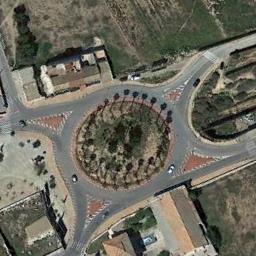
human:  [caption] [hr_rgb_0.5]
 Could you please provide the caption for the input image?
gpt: The roundabout is on the grass next to trees and buildings .

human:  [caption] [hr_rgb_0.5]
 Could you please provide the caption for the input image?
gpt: There are several buildings beside the roundabout .

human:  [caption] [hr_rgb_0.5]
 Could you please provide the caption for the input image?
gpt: The roundabout with four exits and entrances is surrounded by some houses and some trees are in the middle of the roundabout .

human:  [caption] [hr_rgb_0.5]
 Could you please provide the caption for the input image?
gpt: There are several moving vehicles on the road at the roundabout, There are several buildings and some trees and some lawns around the roundabout .

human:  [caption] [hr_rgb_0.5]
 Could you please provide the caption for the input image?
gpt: There are some buildings around the roundabout .